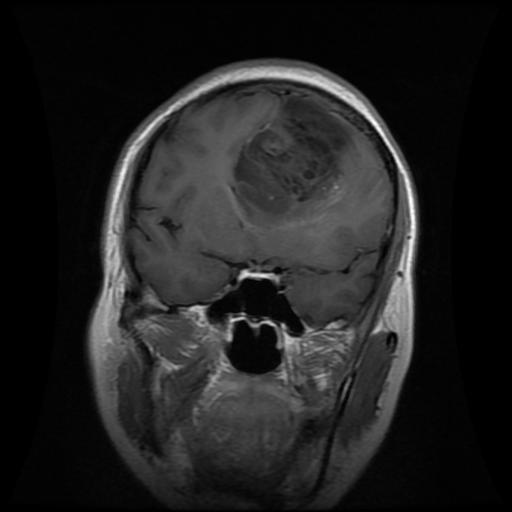
Label: glioma